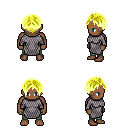
a pixel art fantasy rpg character, male body template, human, dark skin, chain mail, teal pants, gold parted hairstyle, four views (front, back, left, right), 2x2 character sprite sheet, small pixel art, hard edges, no anti-aliasing